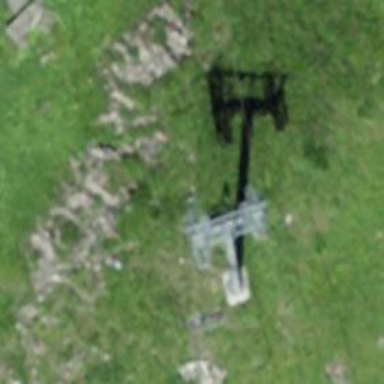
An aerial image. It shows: Pylon used for aerialway.